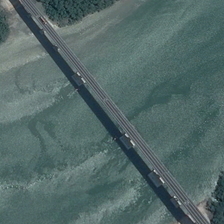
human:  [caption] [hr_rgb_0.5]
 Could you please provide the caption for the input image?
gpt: a bridge is on a river with some green trees in two sides of it .

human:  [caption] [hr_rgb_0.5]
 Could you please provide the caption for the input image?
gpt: a bridge is on a river with some green trees in two sides of it .

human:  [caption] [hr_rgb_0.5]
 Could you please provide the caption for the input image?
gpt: a bridge is on a river with some green trees in two sides of it .

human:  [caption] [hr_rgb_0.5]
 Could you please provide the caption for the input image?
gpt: a bridge is on a river with some green trees in two sides of it .

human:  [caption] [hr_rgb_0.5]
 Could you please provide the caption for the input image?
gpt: a bridge is on a river with some green trees in two sides of it .